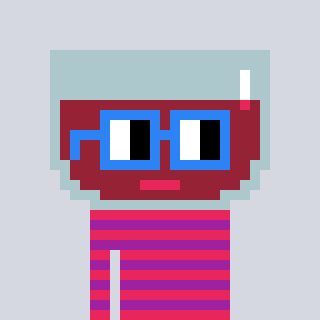
a pixel art character with square blue glasses, a wine-shaped head and a magenta-colored body on a cool background